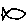
Label: fish